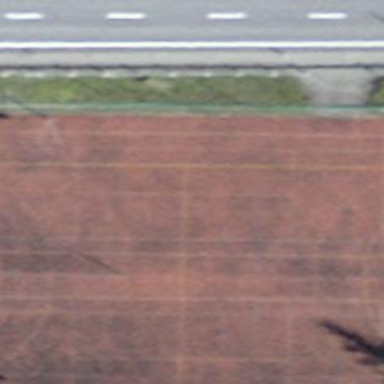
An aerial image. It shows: Tennis court on pitch.